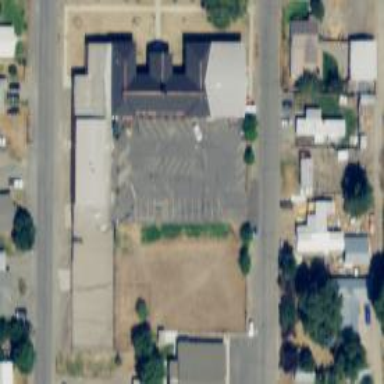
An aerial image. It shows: Historic school building.